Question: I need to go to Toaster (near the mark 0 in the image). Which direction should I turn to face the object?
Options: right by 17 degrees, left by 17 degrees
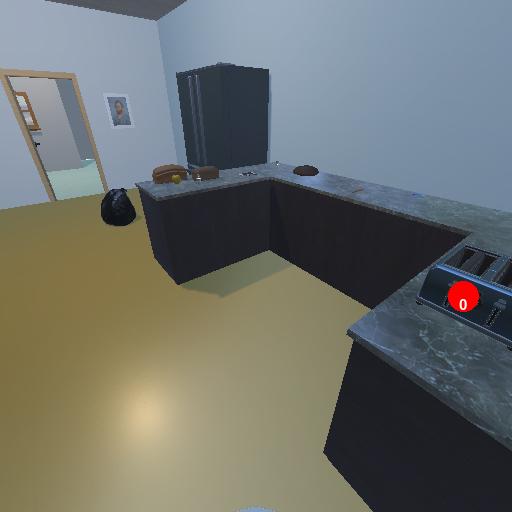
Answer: right by 17 degrees